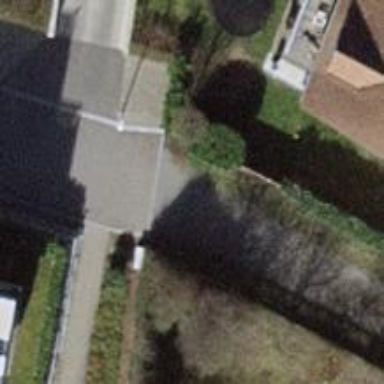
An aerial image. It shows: Bollard.